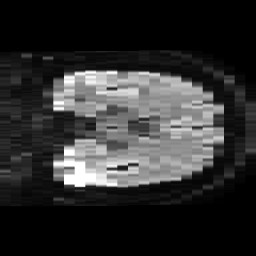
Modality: TRACE
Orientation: coronal
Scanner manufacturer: philips
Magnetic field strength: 3 T
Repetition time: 4.029 s
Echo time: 0.06119 s